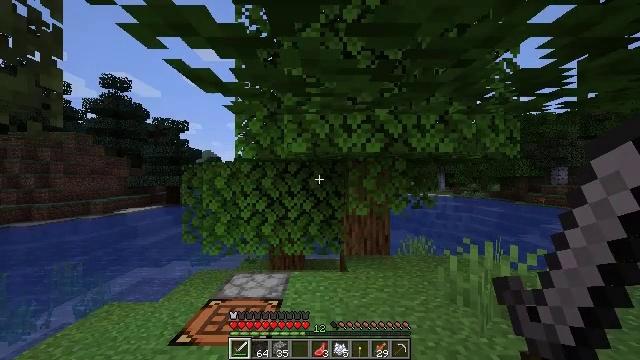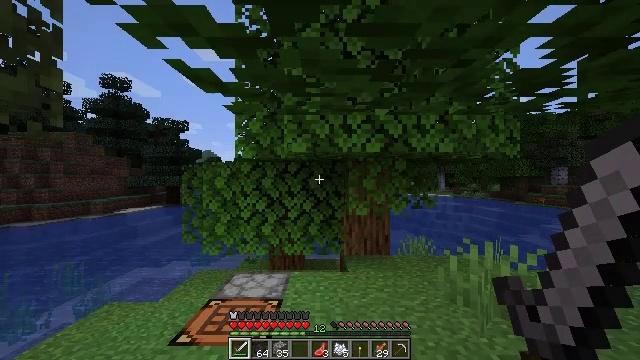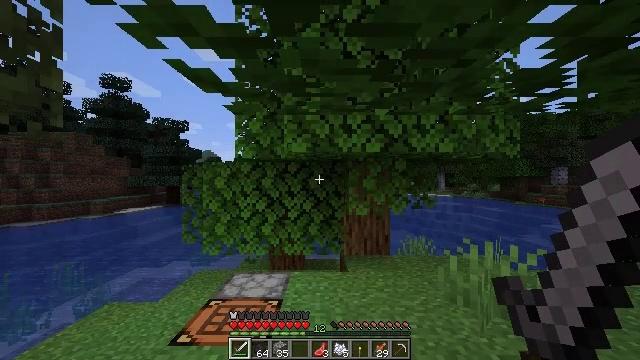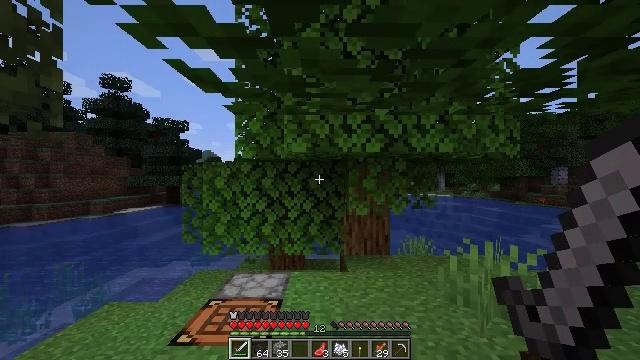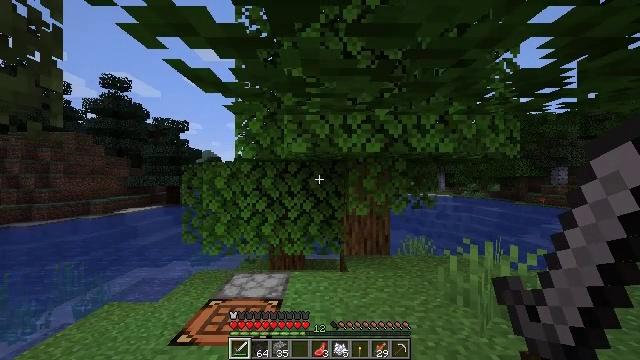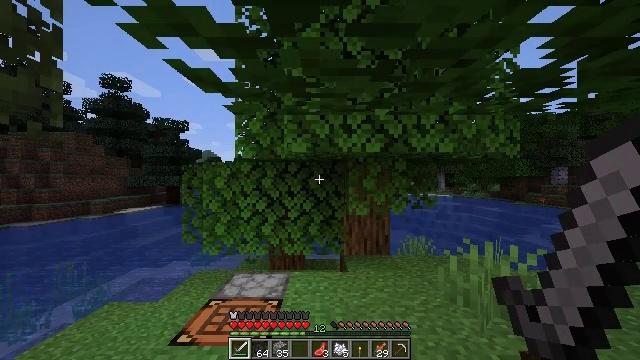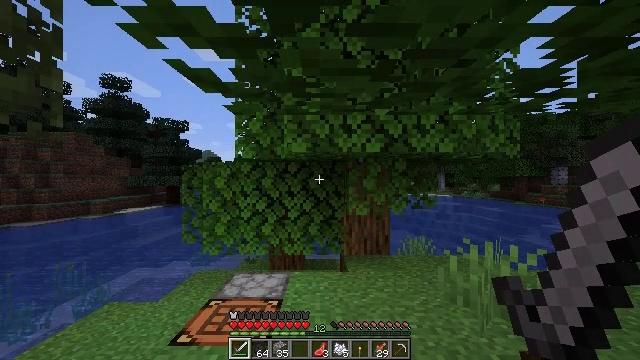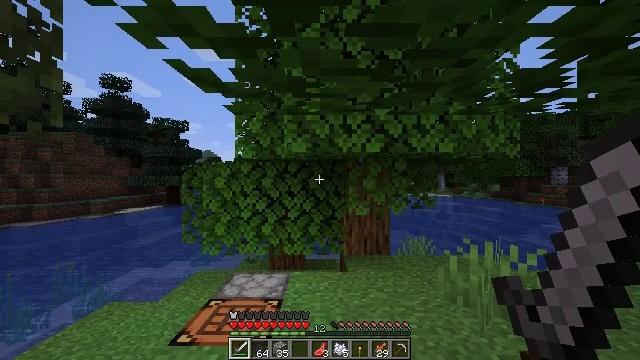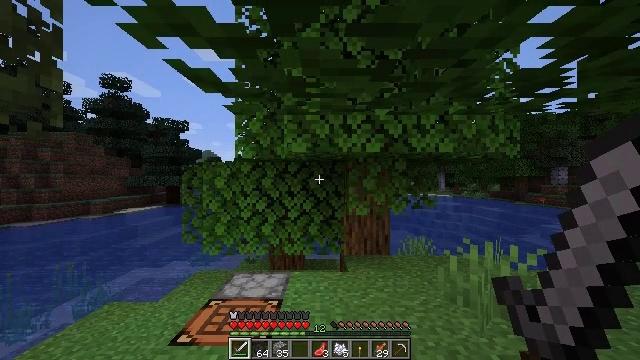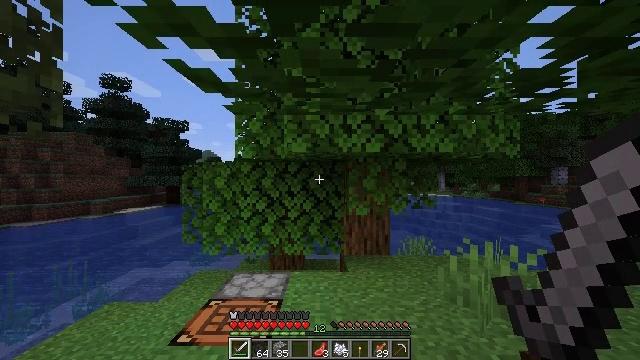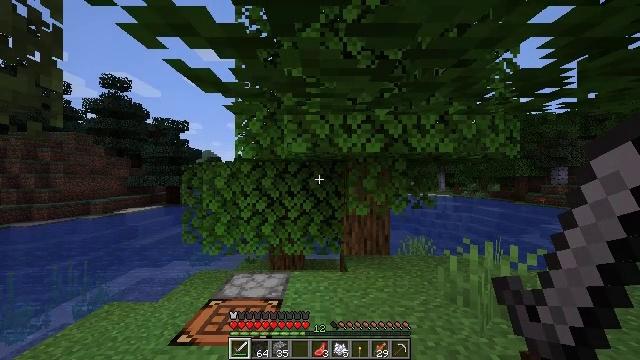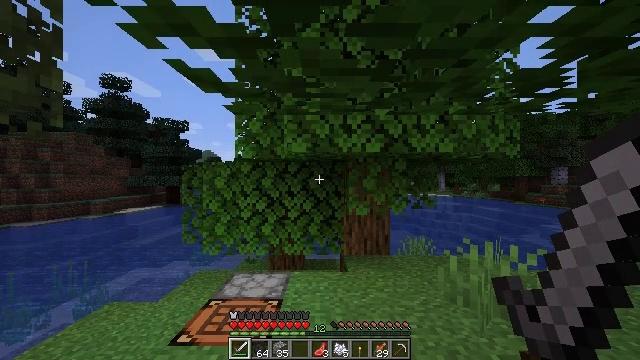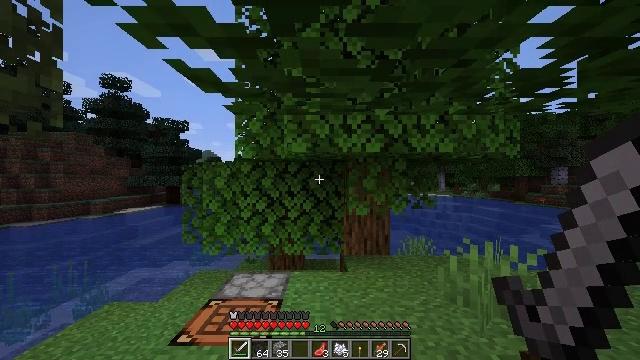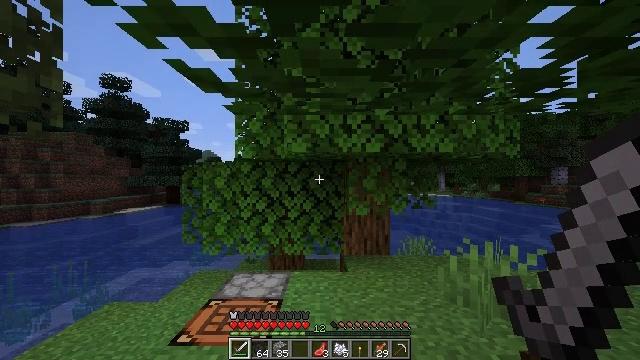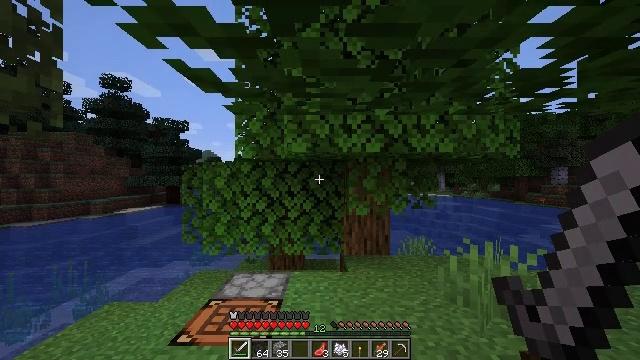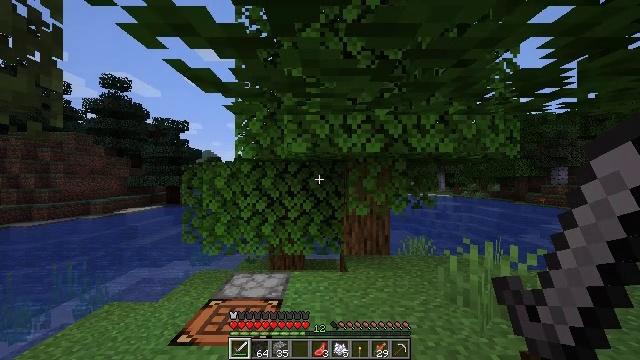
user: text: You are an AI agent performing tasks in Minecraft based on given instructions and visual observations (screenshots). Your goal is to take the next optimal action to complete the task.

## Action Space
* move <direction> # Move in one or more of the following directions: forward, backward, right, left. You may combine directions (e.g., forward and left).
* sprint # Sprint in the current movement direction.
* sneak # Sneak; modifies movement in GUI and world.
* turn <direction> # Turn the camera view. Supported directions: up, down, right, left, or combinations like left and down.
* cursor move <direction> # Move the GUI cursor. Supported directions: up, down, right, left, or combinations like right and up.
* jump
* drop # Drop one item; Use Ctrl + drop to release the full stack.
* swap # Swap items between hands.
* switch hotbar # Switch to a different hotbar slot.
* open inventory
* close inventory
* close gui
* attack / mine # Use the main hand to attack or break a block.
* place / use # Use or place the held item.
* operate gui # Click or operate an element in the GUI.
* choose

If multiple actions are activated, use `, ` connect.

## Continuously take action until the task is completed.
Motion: motion action
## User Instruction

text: Craft a cooked salmon using a furnace.
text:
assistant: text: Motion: no_op
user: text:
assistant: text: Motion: no_op
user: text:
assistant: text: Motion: no_op
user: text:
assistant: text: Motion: no_op
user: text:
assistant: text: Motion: no_op
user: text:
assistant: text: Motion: no_op
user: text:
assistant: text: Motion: no_op
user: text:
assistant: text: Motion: no_op
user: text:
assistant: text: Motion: no_op
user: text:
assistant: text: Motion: no_op
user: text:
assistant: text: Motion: no_op
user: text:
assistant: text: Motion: no_op
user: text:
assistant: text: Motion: no_op
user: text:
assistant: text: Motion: no_op
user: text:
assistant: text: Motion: no_op
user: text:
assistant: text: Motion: no_op
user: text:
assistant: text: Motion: no_op
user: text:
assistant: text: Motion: no_op
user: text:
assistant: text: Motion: no_op
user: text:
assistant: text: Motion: no_op
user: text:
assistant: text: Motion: no_op
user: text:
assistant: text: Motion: no_op
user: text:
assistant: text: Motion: no_op
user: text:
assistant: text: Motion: no_op
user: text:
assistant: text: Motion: no_op
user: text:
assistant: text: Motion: no_op
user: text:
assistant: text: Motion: no_op
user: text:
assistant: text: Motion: no_op
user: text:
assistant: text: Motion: no_op
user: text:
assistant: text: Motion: no_op